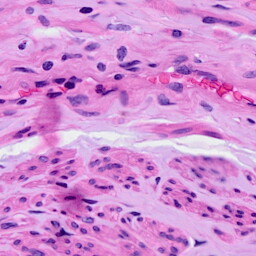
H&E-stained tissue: Ovarian